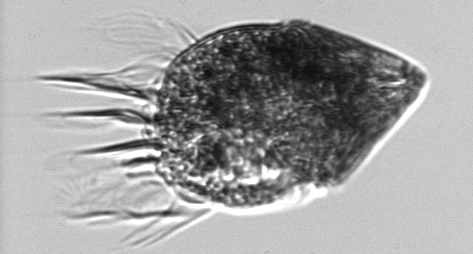
Label: Strombidium_morphotype1